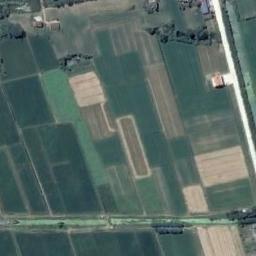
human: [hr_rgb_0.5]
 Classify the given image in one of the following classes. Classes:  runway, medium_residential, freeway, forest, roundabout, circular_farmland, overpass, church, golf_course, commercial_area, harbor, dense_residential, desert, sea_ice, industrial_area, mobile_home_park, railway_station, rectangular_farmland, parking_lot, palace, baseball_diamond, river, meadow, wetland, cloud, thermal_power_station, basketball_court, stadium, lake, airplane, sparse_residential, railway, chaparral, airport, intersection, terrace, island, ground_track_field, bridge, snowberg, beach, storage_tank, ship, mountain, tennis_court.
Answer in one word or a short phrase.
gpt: rectangular_farmland